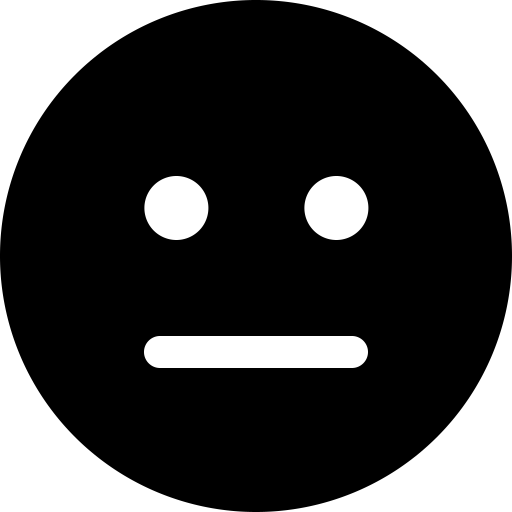
Tags: icon, FontAwesome, fa-icon, solid, face, meh